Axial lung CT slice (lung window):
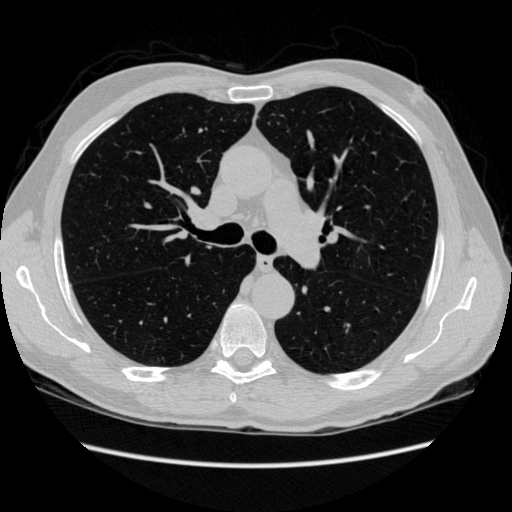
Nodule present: no